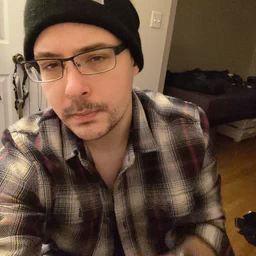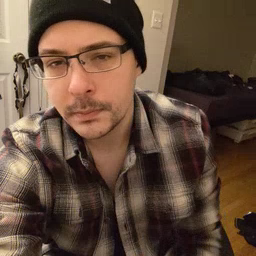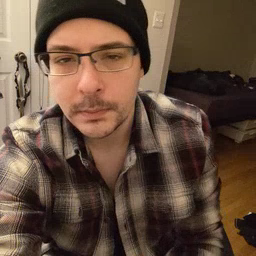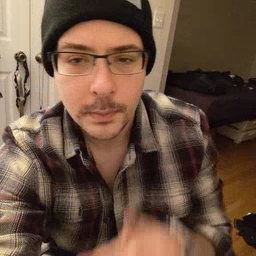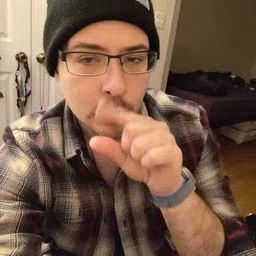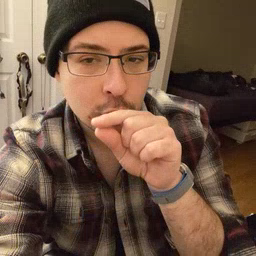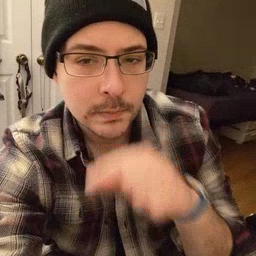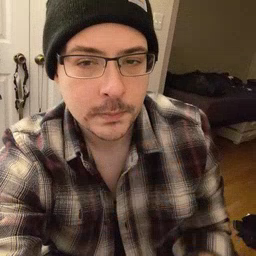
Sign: bird